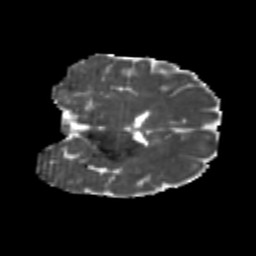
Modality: MD
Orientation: coronal
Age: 21
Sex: male
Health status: healthy
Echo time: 0.074 s